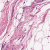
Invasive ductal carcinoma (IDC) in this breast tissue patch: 0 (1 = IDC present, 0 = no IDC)